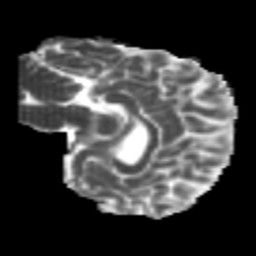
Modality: MD
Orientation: sagittal
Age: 22
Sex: female
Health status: healthy
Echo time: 0.074 s